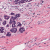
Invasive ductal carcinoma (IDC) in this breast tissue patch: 0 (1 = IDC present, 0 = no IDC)